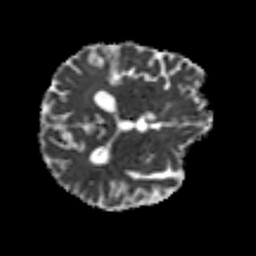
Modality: MD
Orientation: axial
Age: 74
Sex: female
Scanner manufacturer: siemens
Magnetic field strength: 3 T
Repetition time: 7.3 s
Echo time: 0.087 s